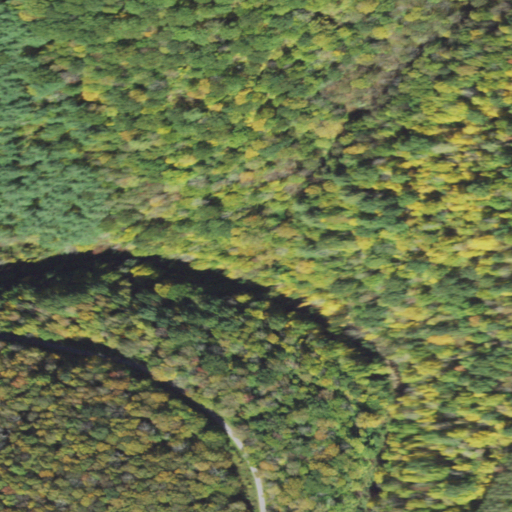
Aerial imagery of valley in Pennsylvania named Callahan Hollow containing deciduous forest, mixed forest, open development, evergreen forest, and medium intensity development